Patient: sex M, age 75
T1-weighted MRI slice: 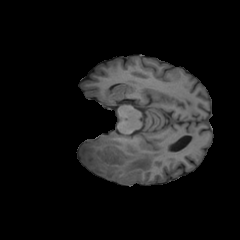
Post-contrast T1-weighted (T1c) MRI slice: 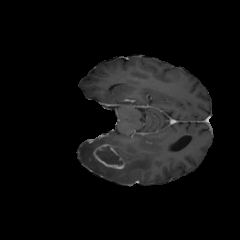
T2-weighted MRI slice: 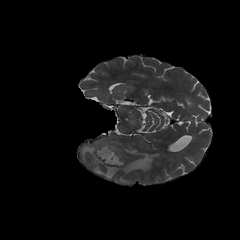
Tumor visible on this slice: yes
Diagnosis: Glioblastoma, IDH-wildtype
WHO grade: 4